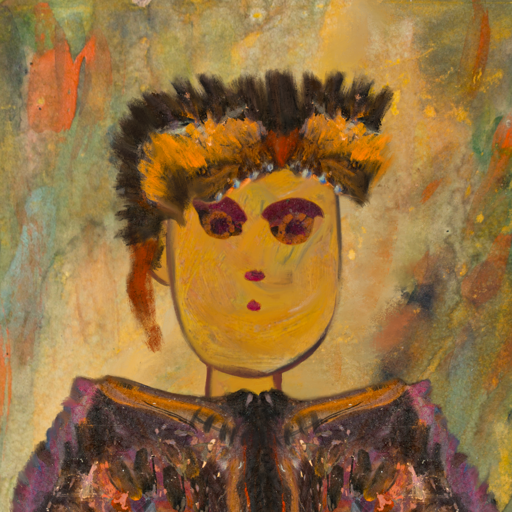
Background: Comrade, Head And Neck Front: After_Raid, Face Front: Doll, Bust: Gypsy_Queen, Hair Front: Blank, Head Accessory: Gypsy_Queen, Second Necklace: Blank, Necklace: In_The_Sun, Baby: Blank